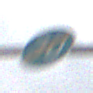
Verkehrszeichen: EndeMindestgeschwindigkeit
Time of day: MorningAfternoon
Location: Outdoor (Nature)
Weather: Overcast
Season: NotSpecified
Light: Natural